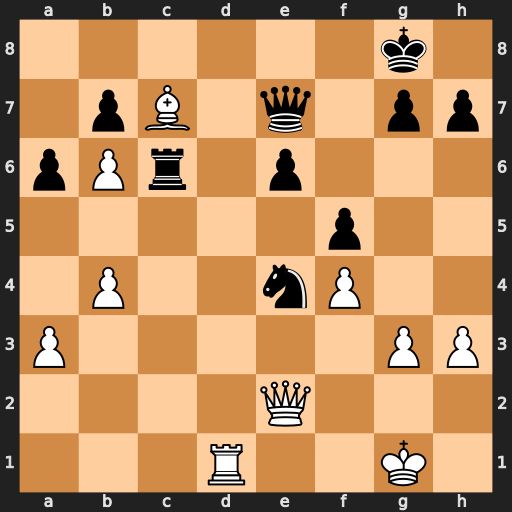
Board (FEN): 6k1/1pB1q1pp/pPr1p3/5p2/1P2nP2/P5PP/4Q3/3R2K1
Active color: w
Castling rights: -
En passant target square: -
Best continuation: Rd8+ Qxd8 Bxd8